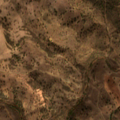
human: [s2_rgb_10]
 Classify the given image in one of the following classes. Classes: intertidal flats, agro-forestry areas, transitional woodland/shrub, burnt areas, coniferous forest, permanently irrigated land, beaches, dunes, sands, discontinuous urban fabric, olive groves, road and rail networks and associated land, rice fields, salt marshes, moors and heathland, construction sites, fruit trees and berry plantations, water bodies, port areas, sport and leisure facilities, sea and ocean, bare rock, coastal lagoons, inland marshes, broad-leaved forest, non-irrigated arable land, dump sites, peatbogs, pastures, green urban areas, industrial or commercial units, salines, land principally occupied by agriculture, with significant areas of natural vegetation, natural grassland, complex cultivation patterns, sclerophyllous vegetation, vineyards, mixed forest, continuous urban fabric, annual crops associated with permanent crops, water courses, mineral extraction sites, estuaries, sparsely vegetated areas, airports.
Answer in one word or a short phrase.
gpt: agro-forestry areas, transitional woodland/shrub